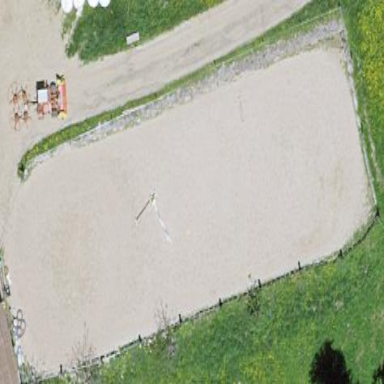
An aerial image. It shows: Equestrian pitch for leisure land use.